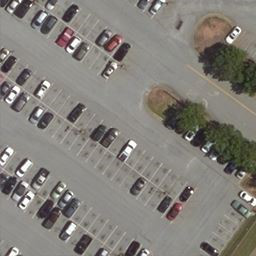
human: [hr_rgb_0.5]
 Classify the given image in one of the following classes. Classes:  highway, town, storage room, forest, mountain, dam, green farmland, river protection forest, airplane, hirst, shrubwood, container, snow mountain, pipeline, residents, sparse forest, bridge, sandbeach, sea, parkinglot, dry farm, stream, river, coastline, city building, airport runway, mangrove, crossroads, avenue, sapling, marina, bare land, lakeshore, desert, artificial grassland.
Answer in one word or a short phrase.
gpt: parkinglot